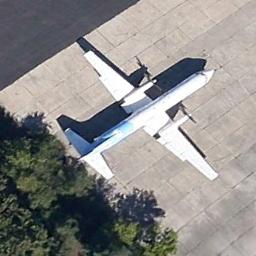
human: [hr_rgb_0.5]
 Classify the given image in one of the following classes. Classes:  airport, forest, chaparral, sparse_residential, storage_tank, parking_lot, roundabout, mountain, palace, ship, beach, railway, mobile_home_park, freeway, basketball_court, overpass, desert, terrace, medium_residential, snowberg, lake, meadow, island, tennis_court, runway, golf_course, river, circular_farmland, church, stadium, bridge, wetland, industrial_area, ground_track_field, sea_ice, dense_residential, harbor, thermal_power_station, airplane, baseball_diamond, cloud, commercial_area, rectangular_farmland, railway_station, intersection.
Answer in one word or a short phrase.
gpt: airplane